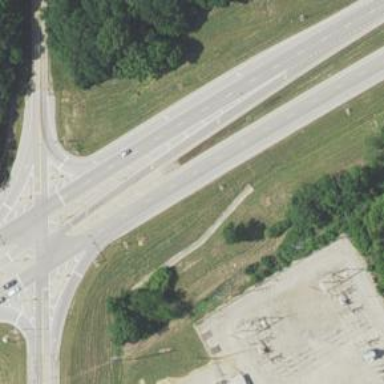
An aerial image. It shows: Road marking of gore chevron.